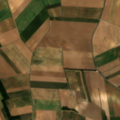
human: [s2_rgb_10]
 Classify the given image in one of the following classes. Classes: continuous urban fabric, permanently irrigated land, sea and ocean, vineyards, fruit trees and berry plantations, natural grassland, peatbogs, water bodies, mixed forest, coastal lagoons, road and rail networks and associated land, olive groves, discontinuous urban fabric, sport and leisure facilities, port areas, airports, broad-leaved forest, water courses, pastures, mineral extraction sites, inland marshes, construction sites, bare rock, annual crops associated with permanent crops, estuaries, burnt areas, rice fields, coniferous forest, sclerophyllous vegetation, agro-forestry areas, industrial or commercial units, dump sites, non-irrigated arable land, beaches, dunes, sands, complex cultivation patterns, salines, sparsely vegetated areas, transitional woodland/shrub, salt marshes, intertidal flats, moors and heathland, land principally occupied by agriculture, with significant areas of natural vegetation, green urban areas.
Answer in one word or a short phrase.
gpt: non-irrigated arable land